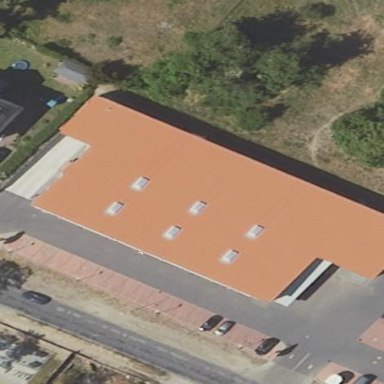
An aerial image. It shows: Building that houses supermarket.